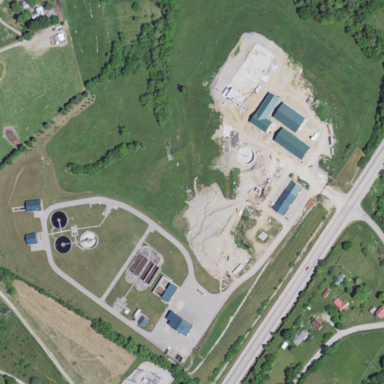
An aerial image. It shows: Wastewater plant.